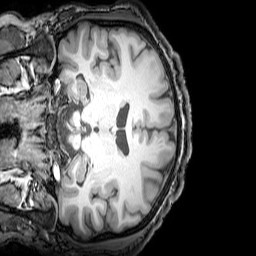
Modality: T1w
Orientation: coronal
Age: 25
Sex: male
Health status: healthy
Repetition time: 0.081 s
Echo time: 0.037 s